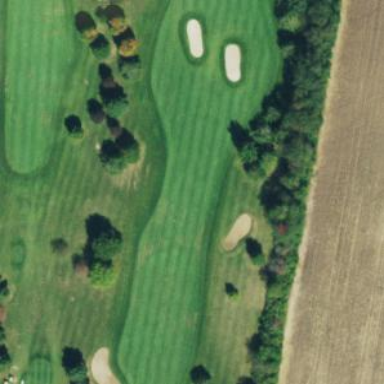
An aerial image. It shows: Grassy area designated as golf fairway.